Interaction volume radius: 5 \u00c5
Interaction volume height: 15 \u00c5
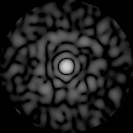
Disorder parameter: 0.8811